Question: I have an embedded video that I used CSS to have responsive with mobile. In result, I'm unable to center the video on desktop display without adjusting the CSS that is currently making the video responsive. What is the best way to center the video while keeping the video responsive for mobile.
I've tried messing around with CSS only to break what I have.
'''
<style>
body,h1 {font-family: "Raleway", Arial, sans-serif}
h1,h2,h5 {letter-spacing: 6px}
.w3-row-padding img {margin-bottom: 12px}
.responsive-image {
height: auto;
width: 55%;
}
.video-container {
position: relative;
padding-bottom: 45.25%;
padding-top: 30px; height: 0; overflow: hidden;
}
.video-container iframe,
.video-container object,
.video-container embed {
position: absolute;
top: 0;
left: 0;
width: 100%;
max-width: 853px;
height: 100%;
max-height: 480px;
}
</style>
'''
'''
<div class="w3-center video-container">
<iframe width="560" height="315" src="https://www.youtube.com/embed/dy85sXnsJDs" frameborder="0" allow="accelerometer; autoplay; encrypted-media; gyroscope; picture-in-picture" allowfullscreen></iframe>
</div>
'''
I'm using a w3 school template, so the w3-center is what centers all of my stuff.

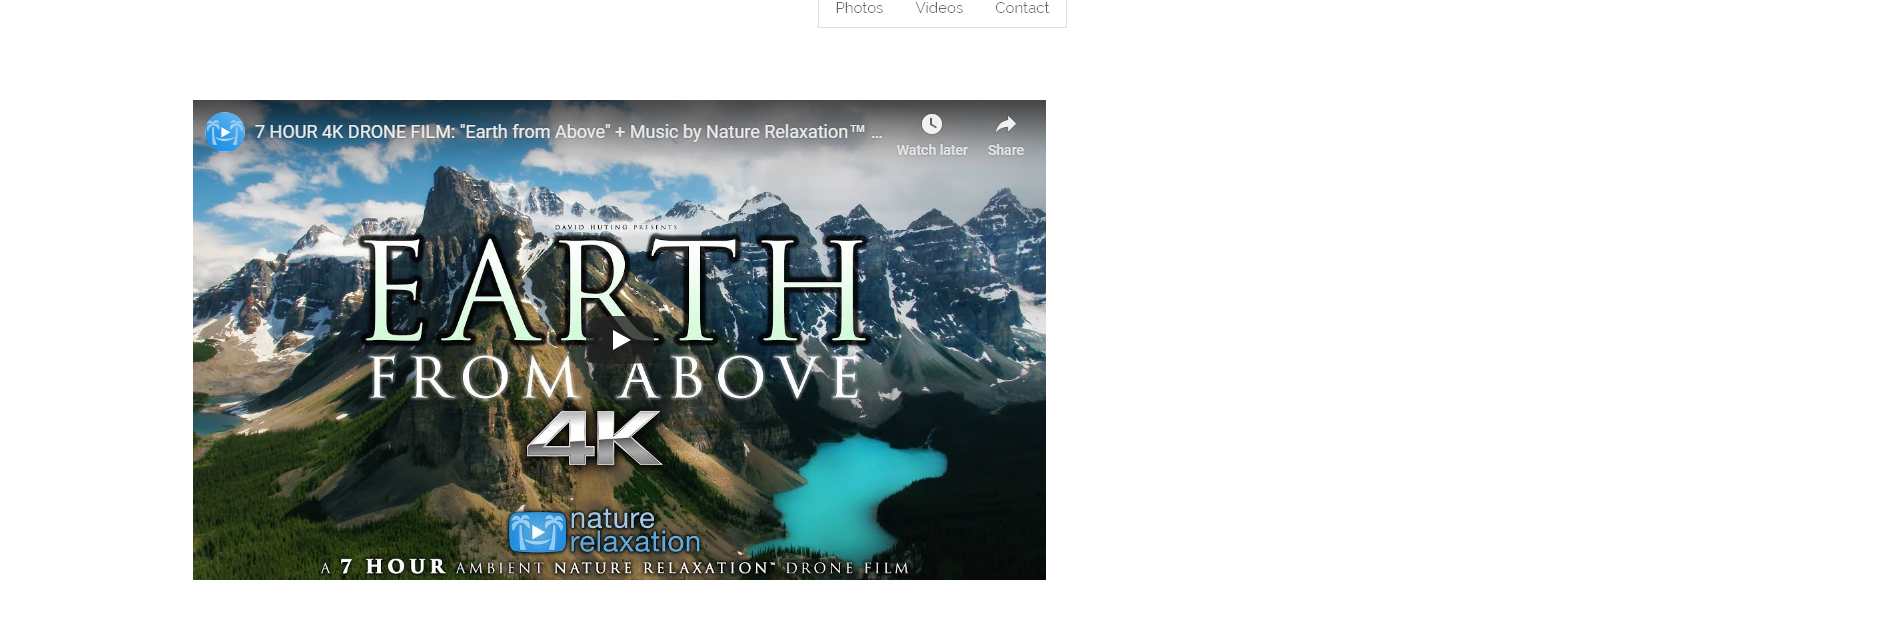
Answer: I think you are asking 2 questions.
The first is "how do you maintain a video's aspect ratio?"
'''
<section class="section-name">
<aside class="video">
<iframe src="https://www.youtube.com/embed/dy85sXnsJDs"
frameborder="0" width="560" height="315">
</iframe>
</aside>
</section>
'''
and then "how do I center an element"
'''
/* setup part a - the video aspect ratio */
.video {
position: relative;
width: 100%;
height: 0;
padding-bottom: 52%; /* arbitrary for now */
border: 1px solid blue;
}
.video iframe {
position: absolute;
top: 0;
left: 0;
width: 100%;
height: 100%;
}
/* part b - the 'centering an element' */
.section-name {
display: flex;
flex-direction: row;
justify-content: center;
border: 1px solid green;
}
.section-name .video {
width: 600px;
}
'''
BUT - this is brittle... and I suggest you use <URL> instead.